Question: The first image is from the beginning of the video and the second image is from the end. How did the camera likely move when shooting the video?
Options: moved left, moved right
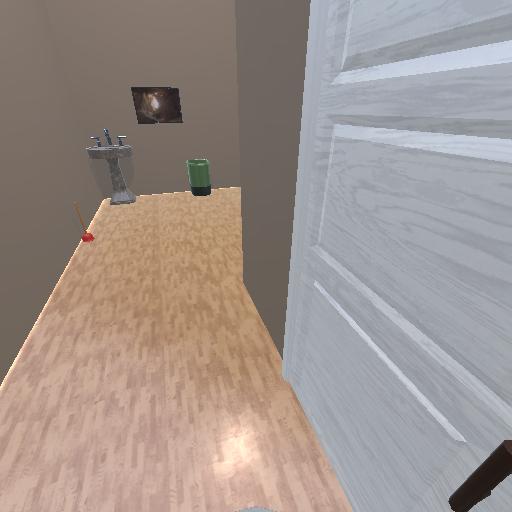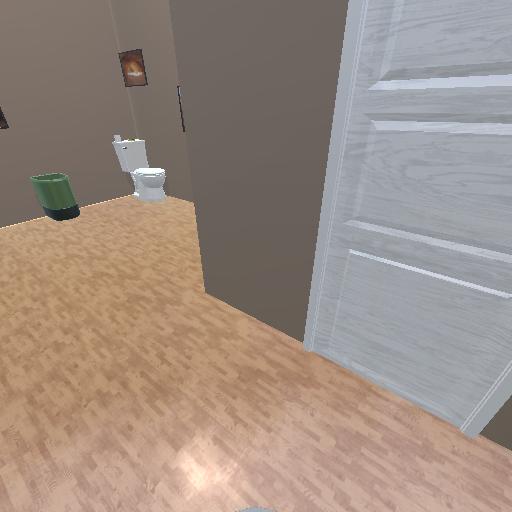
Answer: moved left